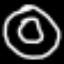
Label: donut